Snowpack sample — Snodgrass Mountain, Crested Butte, Colorado (2/4/25, 12:06 PM MST)
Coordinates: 38.923, -106.968
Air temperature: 35 °F
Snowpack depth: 80 cm
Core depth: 80 cm
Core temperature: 32 °F
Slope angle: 14°, slope face: 78°
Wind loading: low
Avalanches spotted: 0
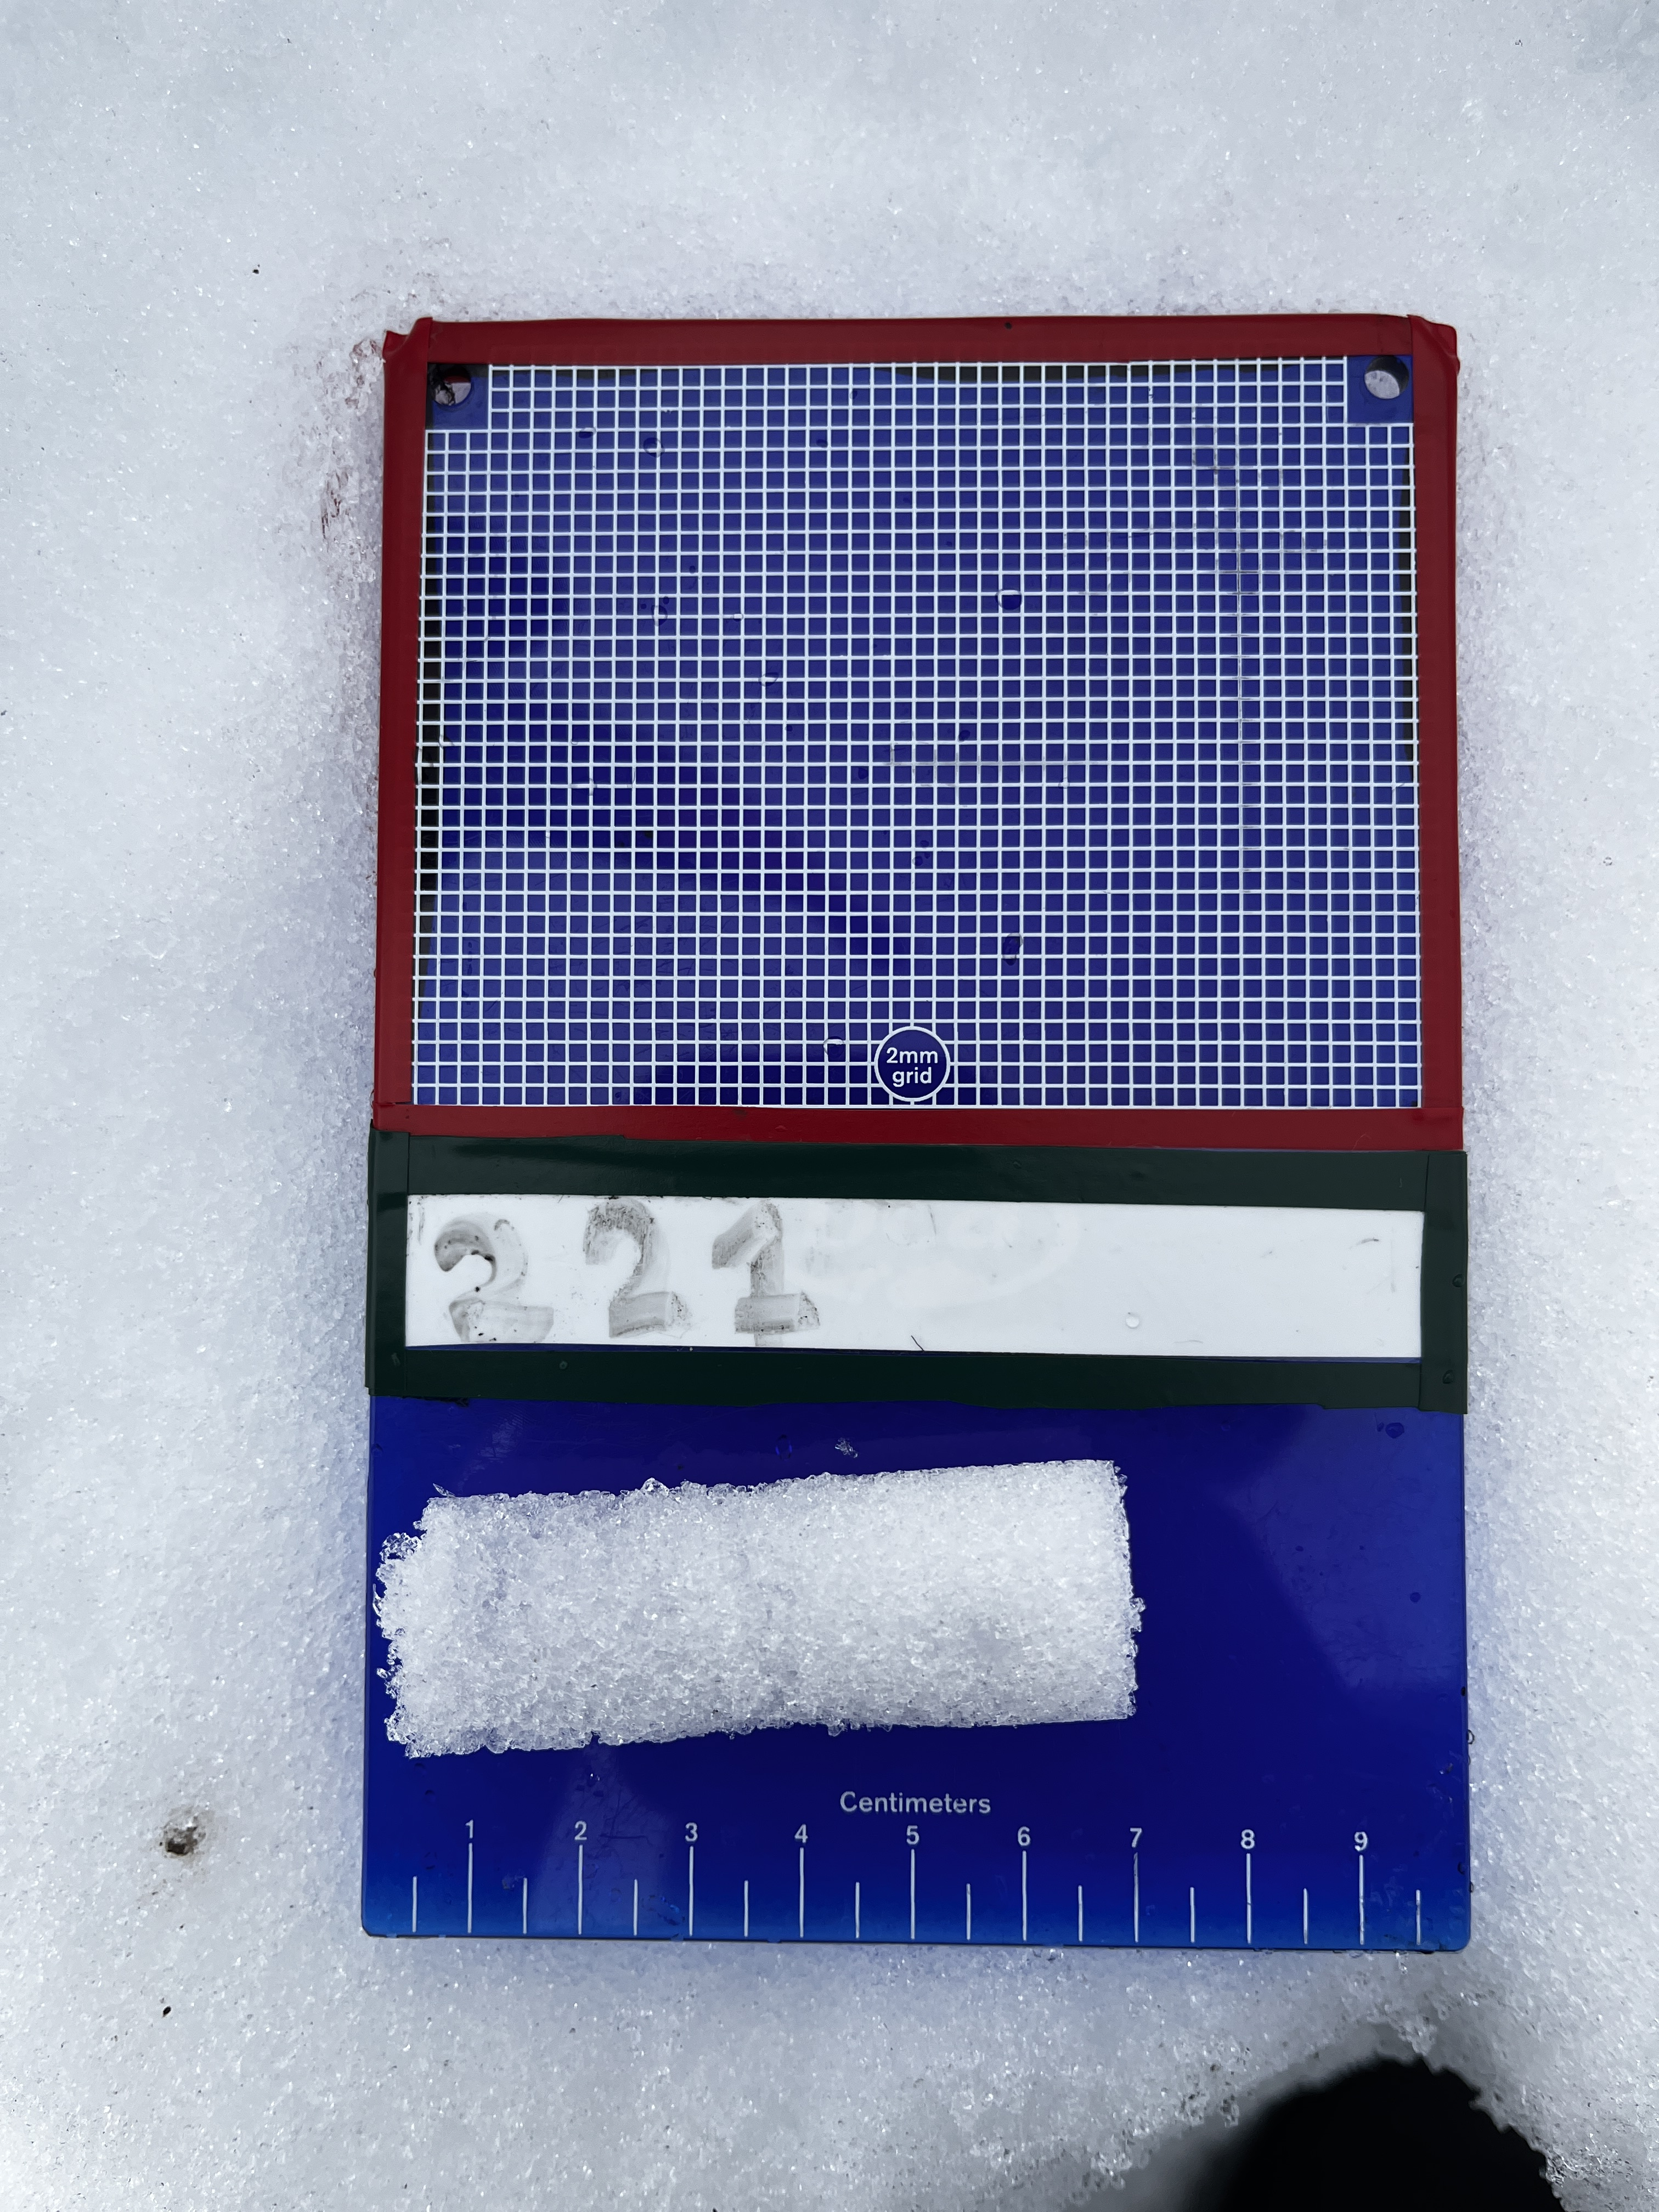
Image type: crystal_card
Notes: No avalanches nearby, unusually warm weather for the last month reported by residents, Collected 25 yards from treeline